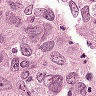
Metastatic tissue present: yes